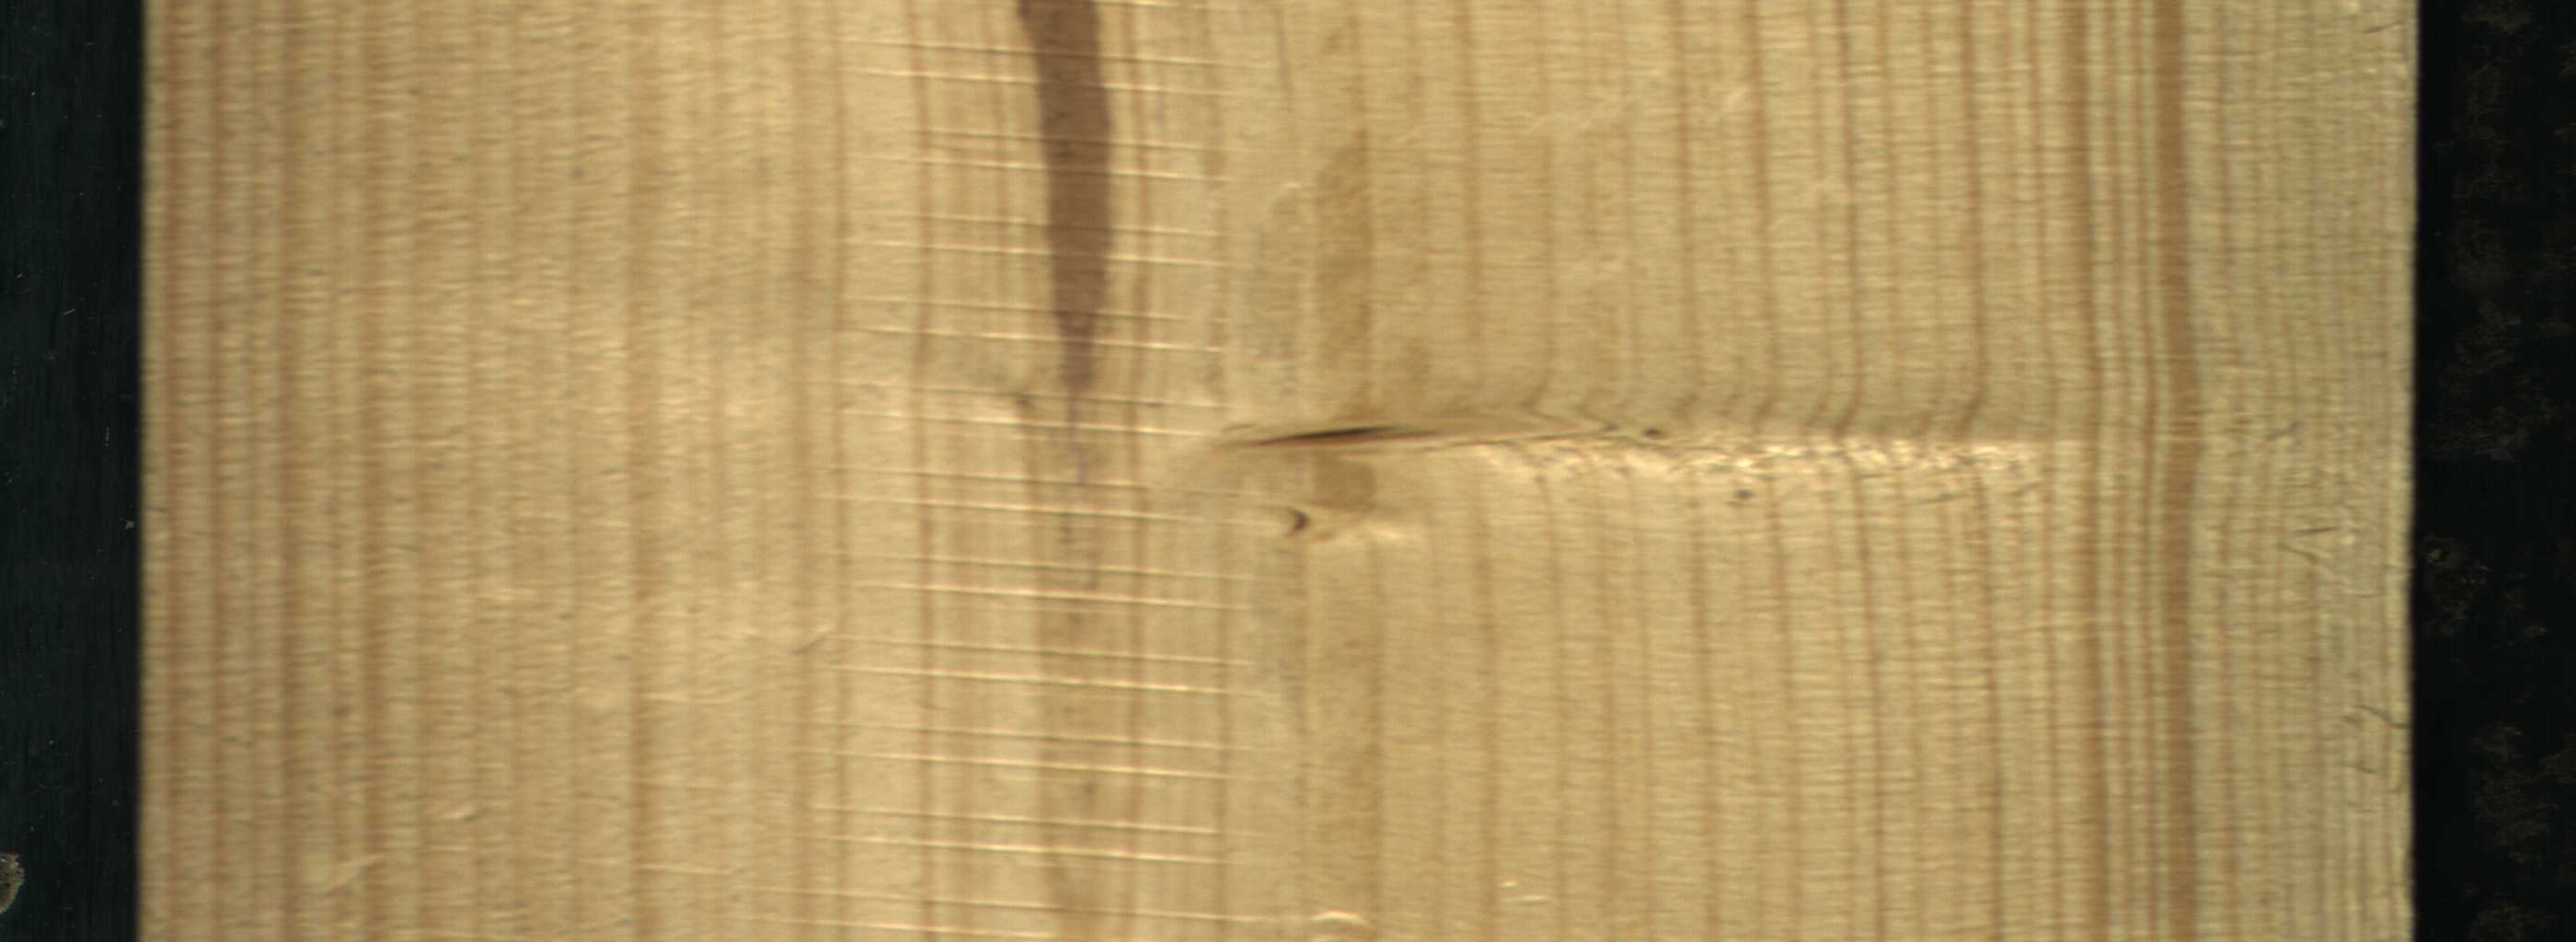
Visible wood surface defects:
Marrow
Live_Knot